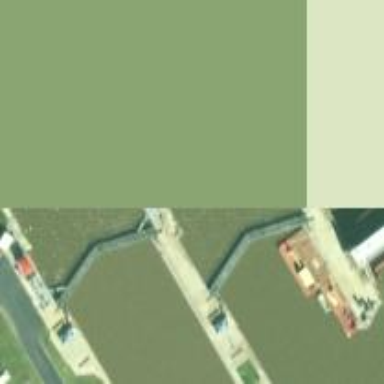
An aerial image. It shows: Lock gate on waterway.